Field crop: tomato
Growth stage: 1
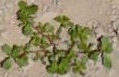
Species: portulaca